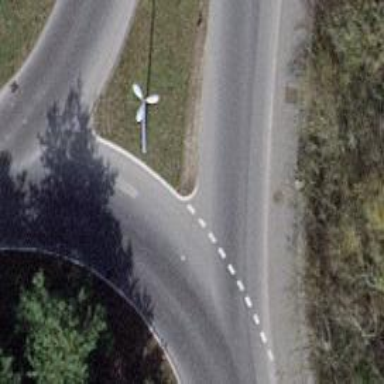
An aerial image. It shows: Primary highway with asphalt surface leading to roundabout.